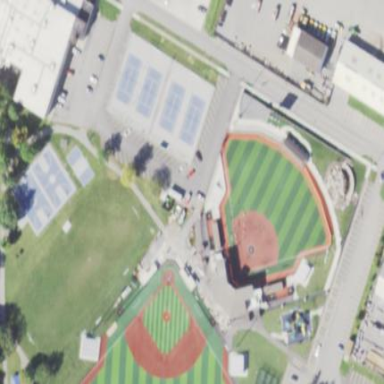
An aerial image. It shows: Baseball pitch for leisure and sports activities.